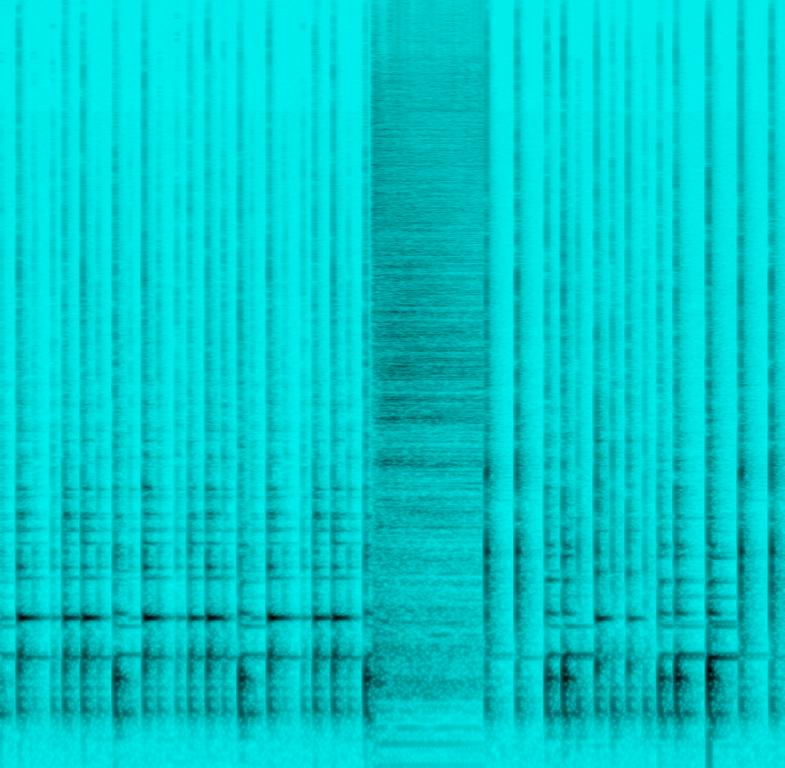
This percussion song features only a percussion instrument being played and a crash cymbal. This is a promotional audio clip to feature the sound of the instrument. There are no other instruments in this clip. There are no voices in the song.